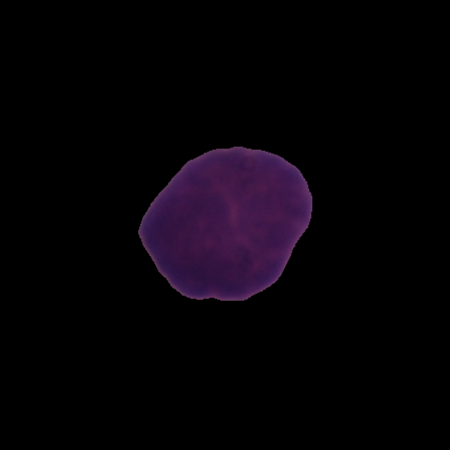
Label: healthy